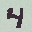
Label: 4